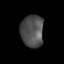
Tissue: prostate
Cell type: Fibroblasts
Senescence score: 0.7326
Nuclear area (px): 726
Mean DAPI intensity: 79.105